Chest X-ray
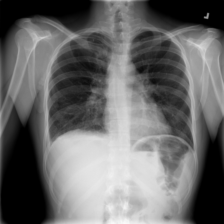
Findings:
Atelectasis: negative
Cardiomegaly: negative
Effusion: positive
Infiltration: negative
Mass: negative
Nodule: negative
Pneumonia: negative
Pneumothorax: negative
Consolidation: positive
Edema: negative
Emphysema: negative
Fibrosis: negative
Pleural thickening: negative
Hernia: negative